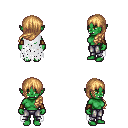
a pixel art fantasy rpg character, female body template, orc, green skin, white tattered cape, metal pants, light blonde left-swept hairstyle, leather bracers, four views (front, back, left, right), 2x2 character sprite sheet, small pixel art, hard edges, no anti-aliasing